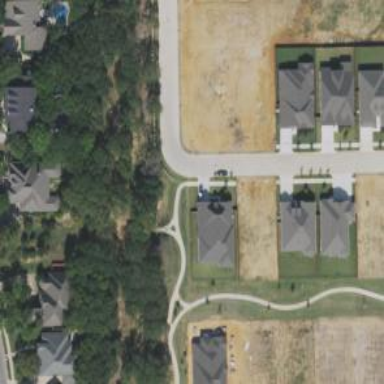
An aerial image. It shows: Residential road with sidewalk on the left side.